Question: I have a Quarkus gRPC server (reactive with Mutiny) and I want to customize the response status if an exception is thrown on the server side service.
<URL>
By default, when an exception is thrown, the server responds a gRPC status 'UNKNOWN'. When some exception is thrown, I want to respond with status 'INTERNAL' (or others).
To do this, I used the 'ExceptionHandlerProvider' (<URL>.
<URL>
'''
@ApplicationScoped
public class HelloExceptionHandlerProvider implements ExceptionHandlerProvider {
@Override
public <ReqT, RespT> ExceptionHandler<ReqT, RespT> createHandler(ServerCall.Listener<ReqT> listener, ServerCall<ReqT, RespT> serverCall, Metadata metadata) {
System.out.println("HelloExceptionHandlerProvider::createHandler");
return new HelloExceptionHandler<>(listener, serverCall, metadata);
}
@Override
public Throwable transform(final Throwable throwable) {
return new StatusException().status(Status.INTERNAL); // TODO: transform the throwable to status exception
}
protected static class HelloExceptionHandler<I, O> extends ExceptionHandler<I, O> {
public HelloExceptionHandler(ServerCall.Listener<I> listener, ServerCall<I, O> call, Metadata metadata) {
super(listener, call, metadata);
}
@Override
protected void handleException(Throwable throwable, ServerCall<I, O> call, Metadata metadata) {
// This is never called!
StatusException ex = (StatusException) throwable;
call.close(ex.getStatus(), ex.getTrailers());
}
}
}
'''
So on the client side, when an exception is thrown, the response status is still 'UNKNOWN' (should be 'INTERNAL)' but there is a 'grpc-status' metadata value with value 13 ('INTERNAL' code value).

In the logs, everything is fine except that <URL> :
'''
HelloExceptionHandlerProvider::createHandler
HelloExceptionHandler::constructor
HelloExceptionHandlerProvider::transform - Should exit with status INTERNAL
'''
Do I miss something here?
---
Another weird thing is that if I comment the 'metadata.put(Metadata.Key.of("hello-error-code", Metadata.ASCII_STRING_MARSHALLER), ex.getCode());' line then the status is 'INTERNAL' as expected. It seems that adding trailer metadata cause the response to fail with 'UNKNOWN' status.
It seems fine when using the Quarkus gRPC client. This weird behavior is seen in Postman interface. See <URL>
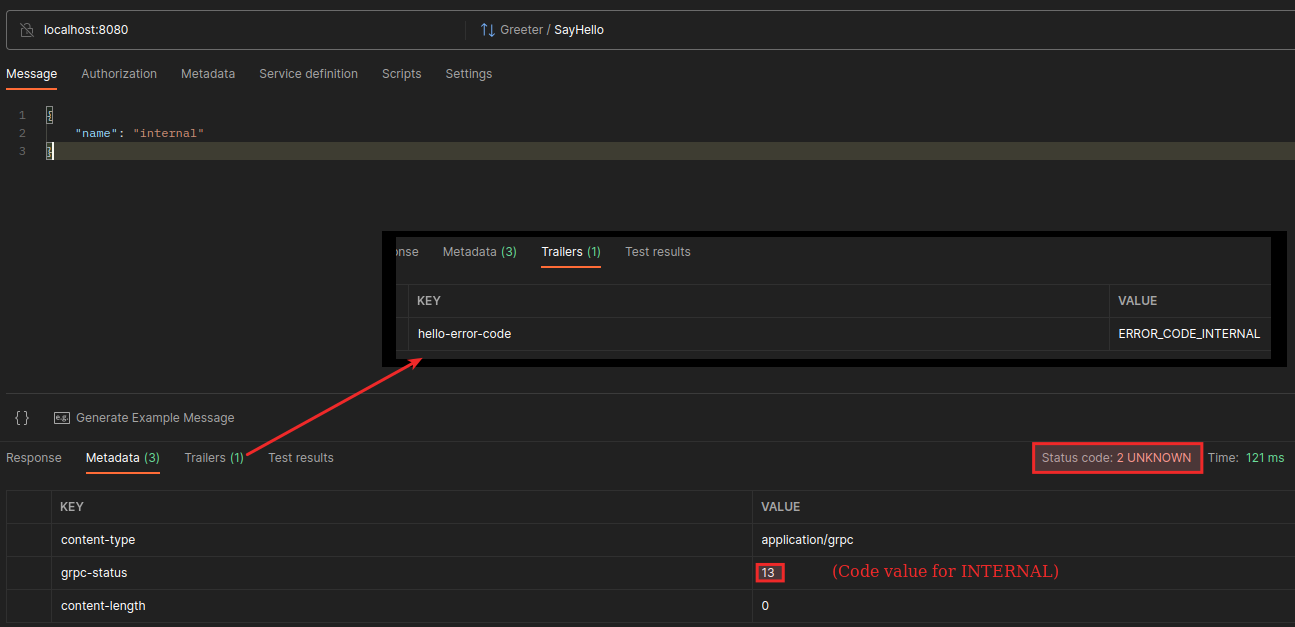
Answer: OK, same discussion -- answered here:
- <URL>